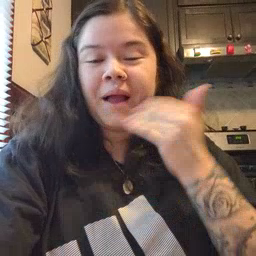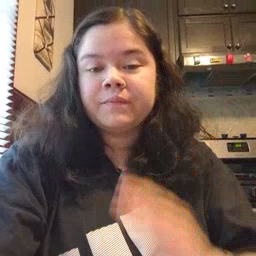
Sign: smile